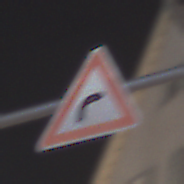
Verkehrszeichen: KurveRechts
Umgebung: Outdoor, Urban
Tageszeit: Night
Wetter: Overcast
Licht: Artificial
Jahreszeit: Winter
Kontrast: MediumContrast